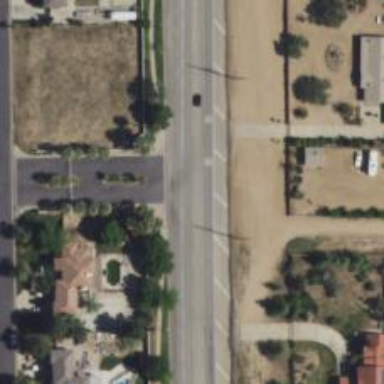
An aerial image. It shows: Secondary road with asphalt surface.